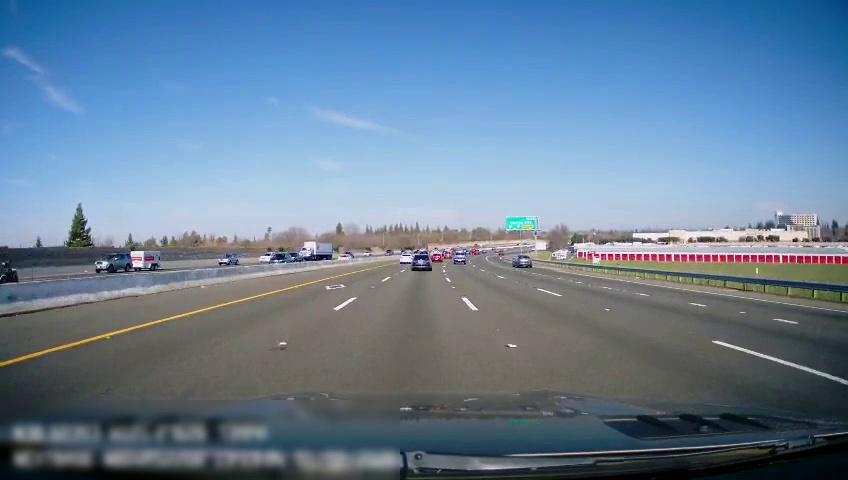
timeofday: Day
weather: Sunny
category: Drivable Space
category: Vehicles | Other LV
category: Vehicles | Truck
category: Vehicles | Car
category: Vehicles | SUV
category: Vehicles | SUV
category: Vehicles | Car
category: Vehicles | Car
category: Vehicles | Car
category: Drivable Space
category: Vehicles | Car
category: Vehicles | Truck
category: Vehicles | Car
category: Vehicles | Car
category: Vehicles | Car
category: Lanes | Alternate Lane
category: Lanes | Alternate Lane
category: Lanes | Alternate Lane
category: Lanes | Current Lane
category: Lanes | Current Lane
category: Lanes | Alternate Lane
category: Traffic | Signs
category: Traffic | Signs